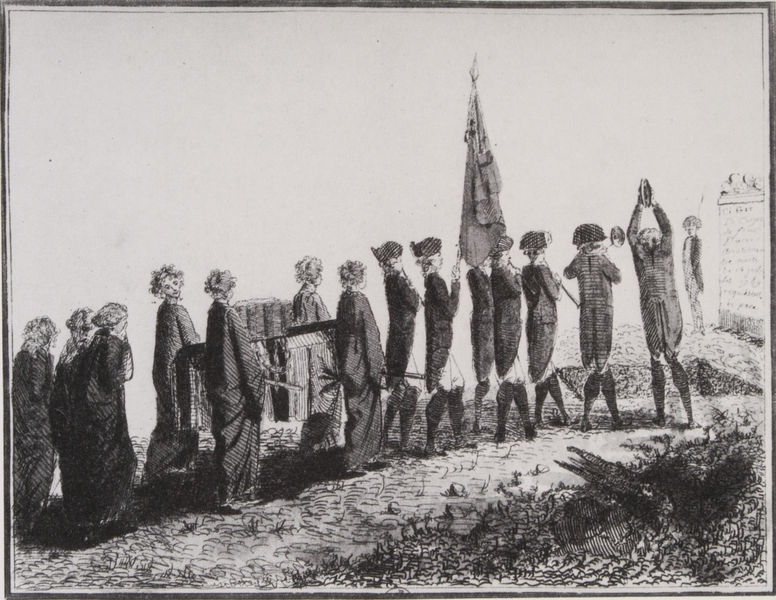
Titel: Begräbnis der Aristokratie
Standort: Paris
Institution: Bibliothèque Nationale.
Schlagwörter: berg, himmel, mann, schatten, umhang, weiß, frauen, menschen, frankreich, frau, grau, hell, hut, hüte, kleid, licht, männer, schwarz, strasse, zeichnung, blick, gras, weg, leute, jacke, kleidung, steine, tod, tot, tragen, trauer, hände, erde, gräser, natur, gehen, boden, gewand, haare, kutte, decke, familie, gewänder, personen, musik, musiker, kontrast, locken, anhöhe, papier, fahne, flagge, laufen, trage, zug, grafik, graphik, figuren, gefolge, soldaten, frack, karikatur, tafel, inschrift, laviert, tusche, weinen, druck, schwarzweiss, druckgrafik, schraffur, loch, stich, humor, karrikatur, militär, text, uniform, uniformen, jacken, cartoon, mäntel, reihe, schlange, friedhof, napoleon, stiefel, herrscher, marsch, daumier, beerdigung, begräbnis, sarg, eiß, grab, priester, kapelle, garde, prozession, umzug, kniebundhose, opfer, trompeten, erinnerung, trauernde, träger, urne, tränen, zweispitz, geleit, standarte, trompete, grabstein, musikanten, dreispitze, kleriker, klage, beisetzung, trauerzug, leichenzug, sargträger, grabtragung, laufschritt, trauermarsch, todesmarsch, todesumzug, zu grabe tragen, beerdingung, tug, satg, sag, muskanten